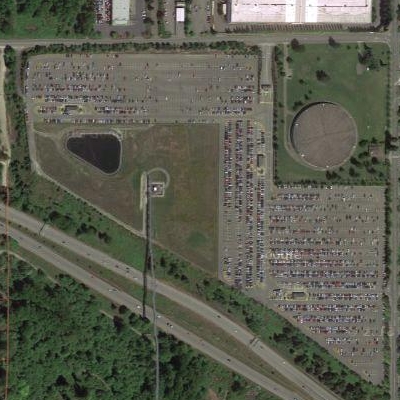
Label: Parking